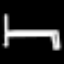
Label: bed